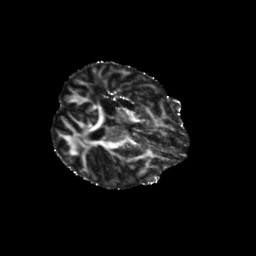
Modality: FA
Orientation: axial
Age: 51
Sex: female
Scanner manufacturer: siemens
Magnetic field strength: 3 T
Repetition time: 5.25 s
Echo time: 0.08 s